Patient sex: F
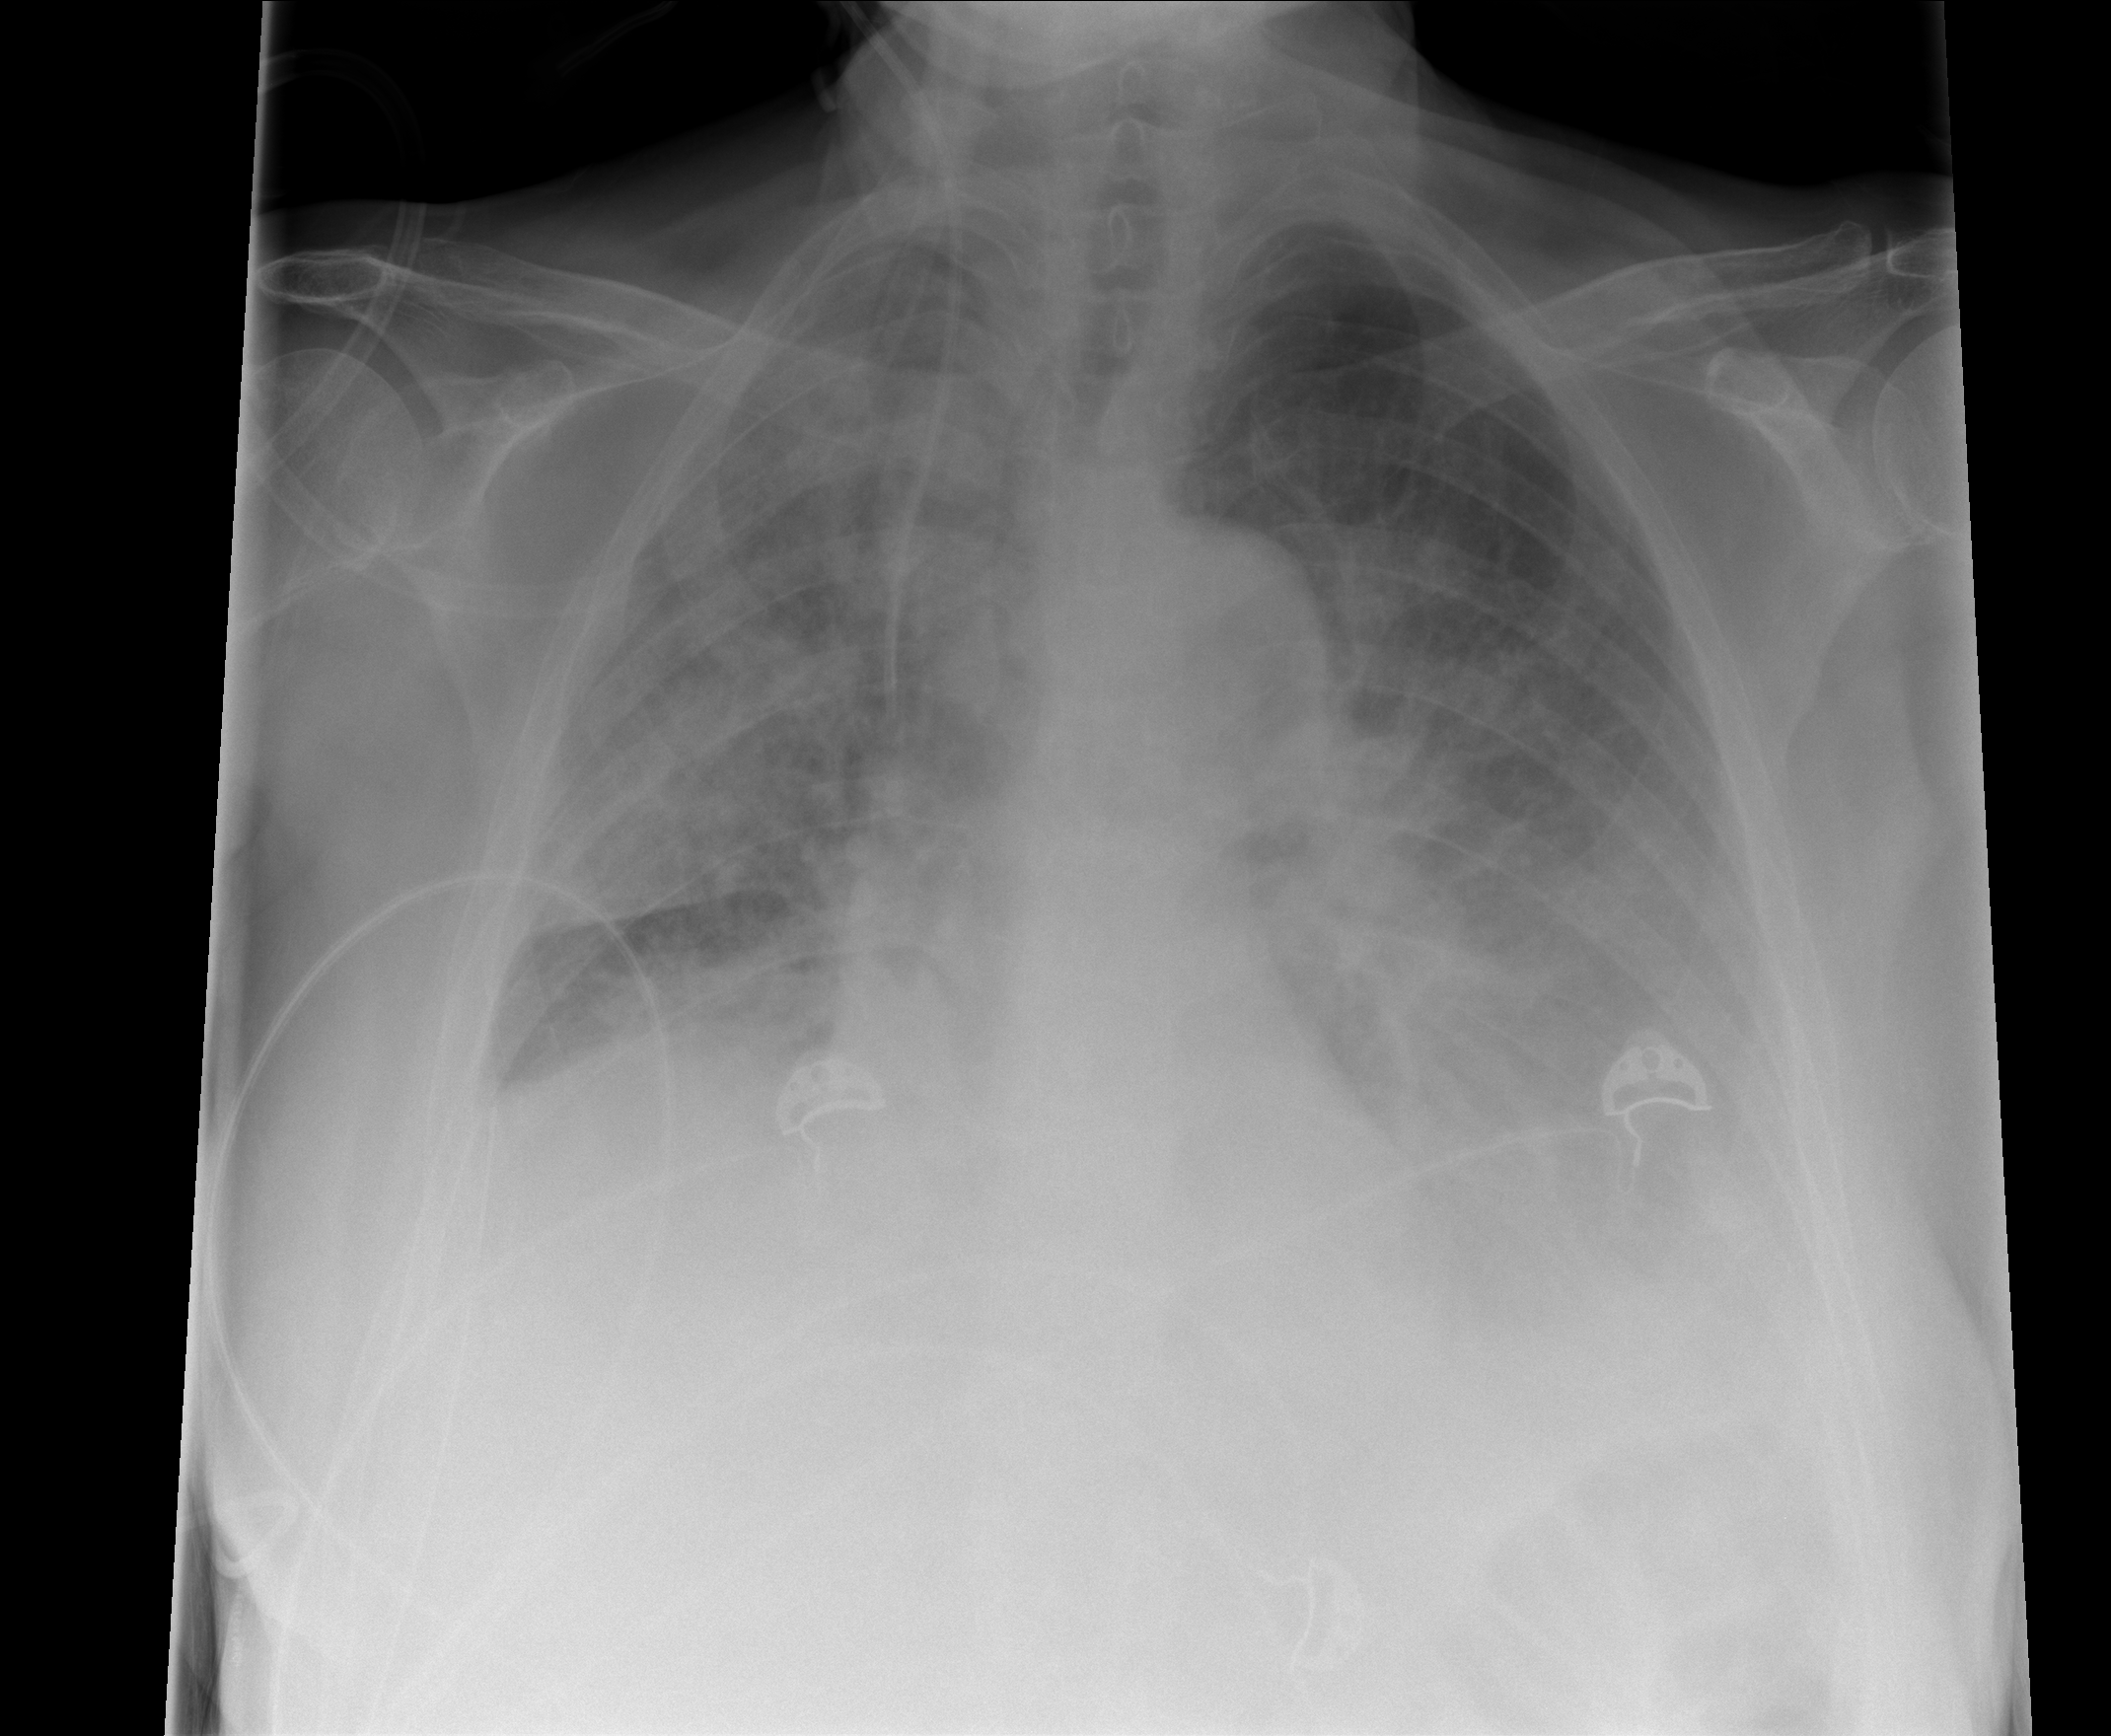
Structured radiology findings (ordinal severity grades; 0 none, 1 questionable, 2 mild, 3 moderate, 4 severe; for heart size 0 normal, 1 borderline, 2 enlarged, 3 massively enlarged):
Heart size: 0
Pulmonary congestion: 2
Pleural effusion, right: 3
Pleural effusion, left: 2
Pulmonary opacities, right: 3
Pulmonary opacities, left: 0
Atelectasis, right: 2
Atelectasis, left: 2